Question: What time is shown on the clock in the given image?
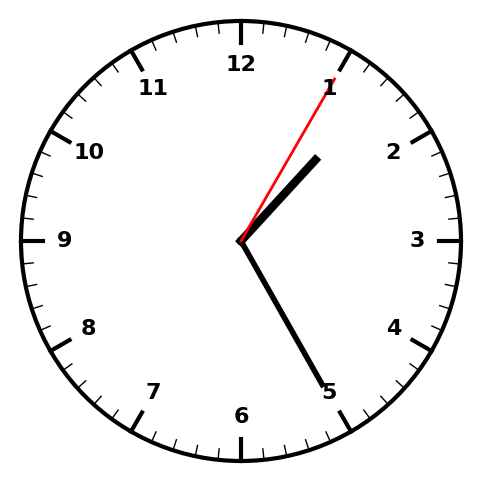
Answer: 01:25:05